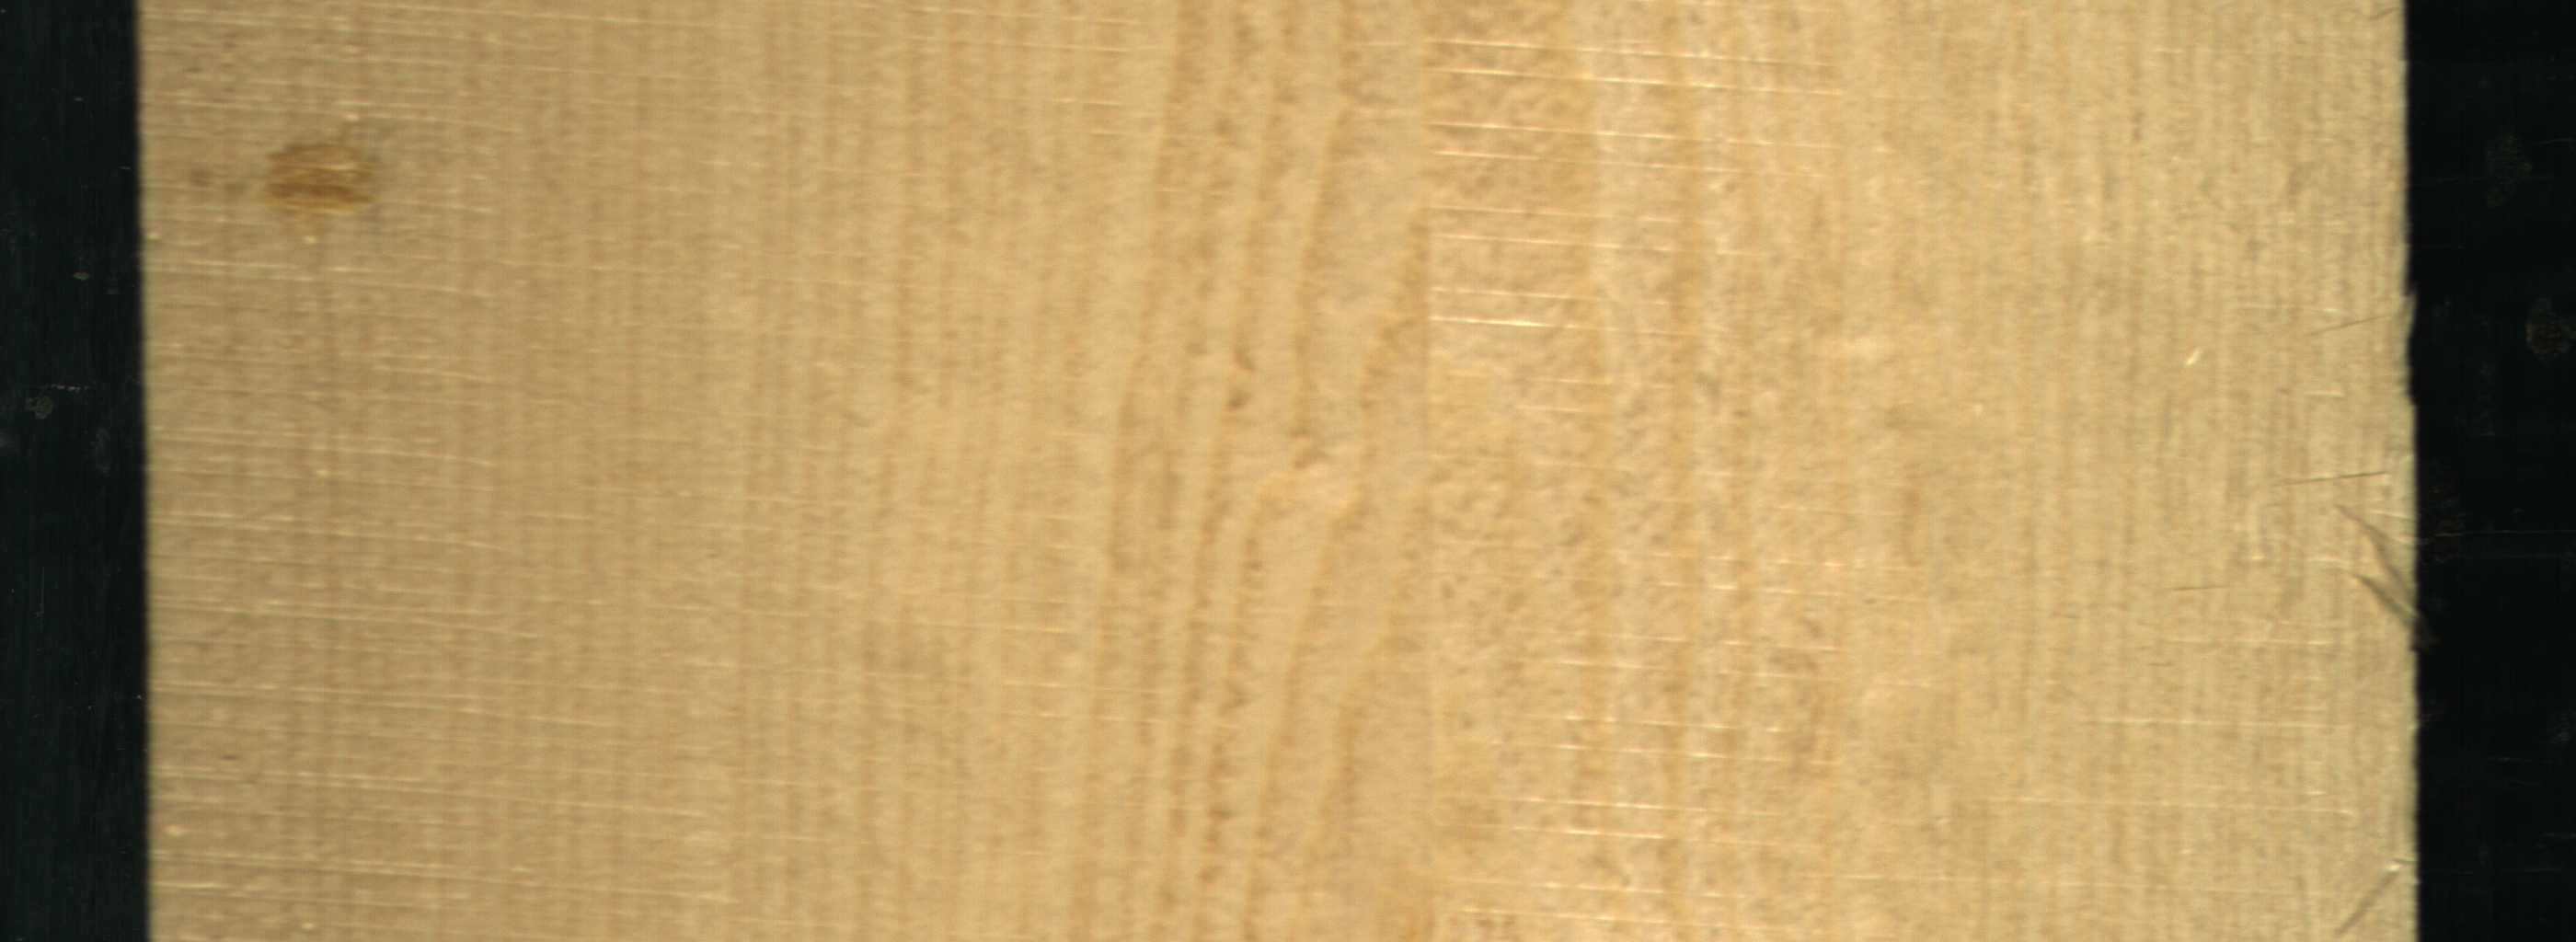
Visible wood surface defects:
resin